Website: macys
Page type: cross-sells
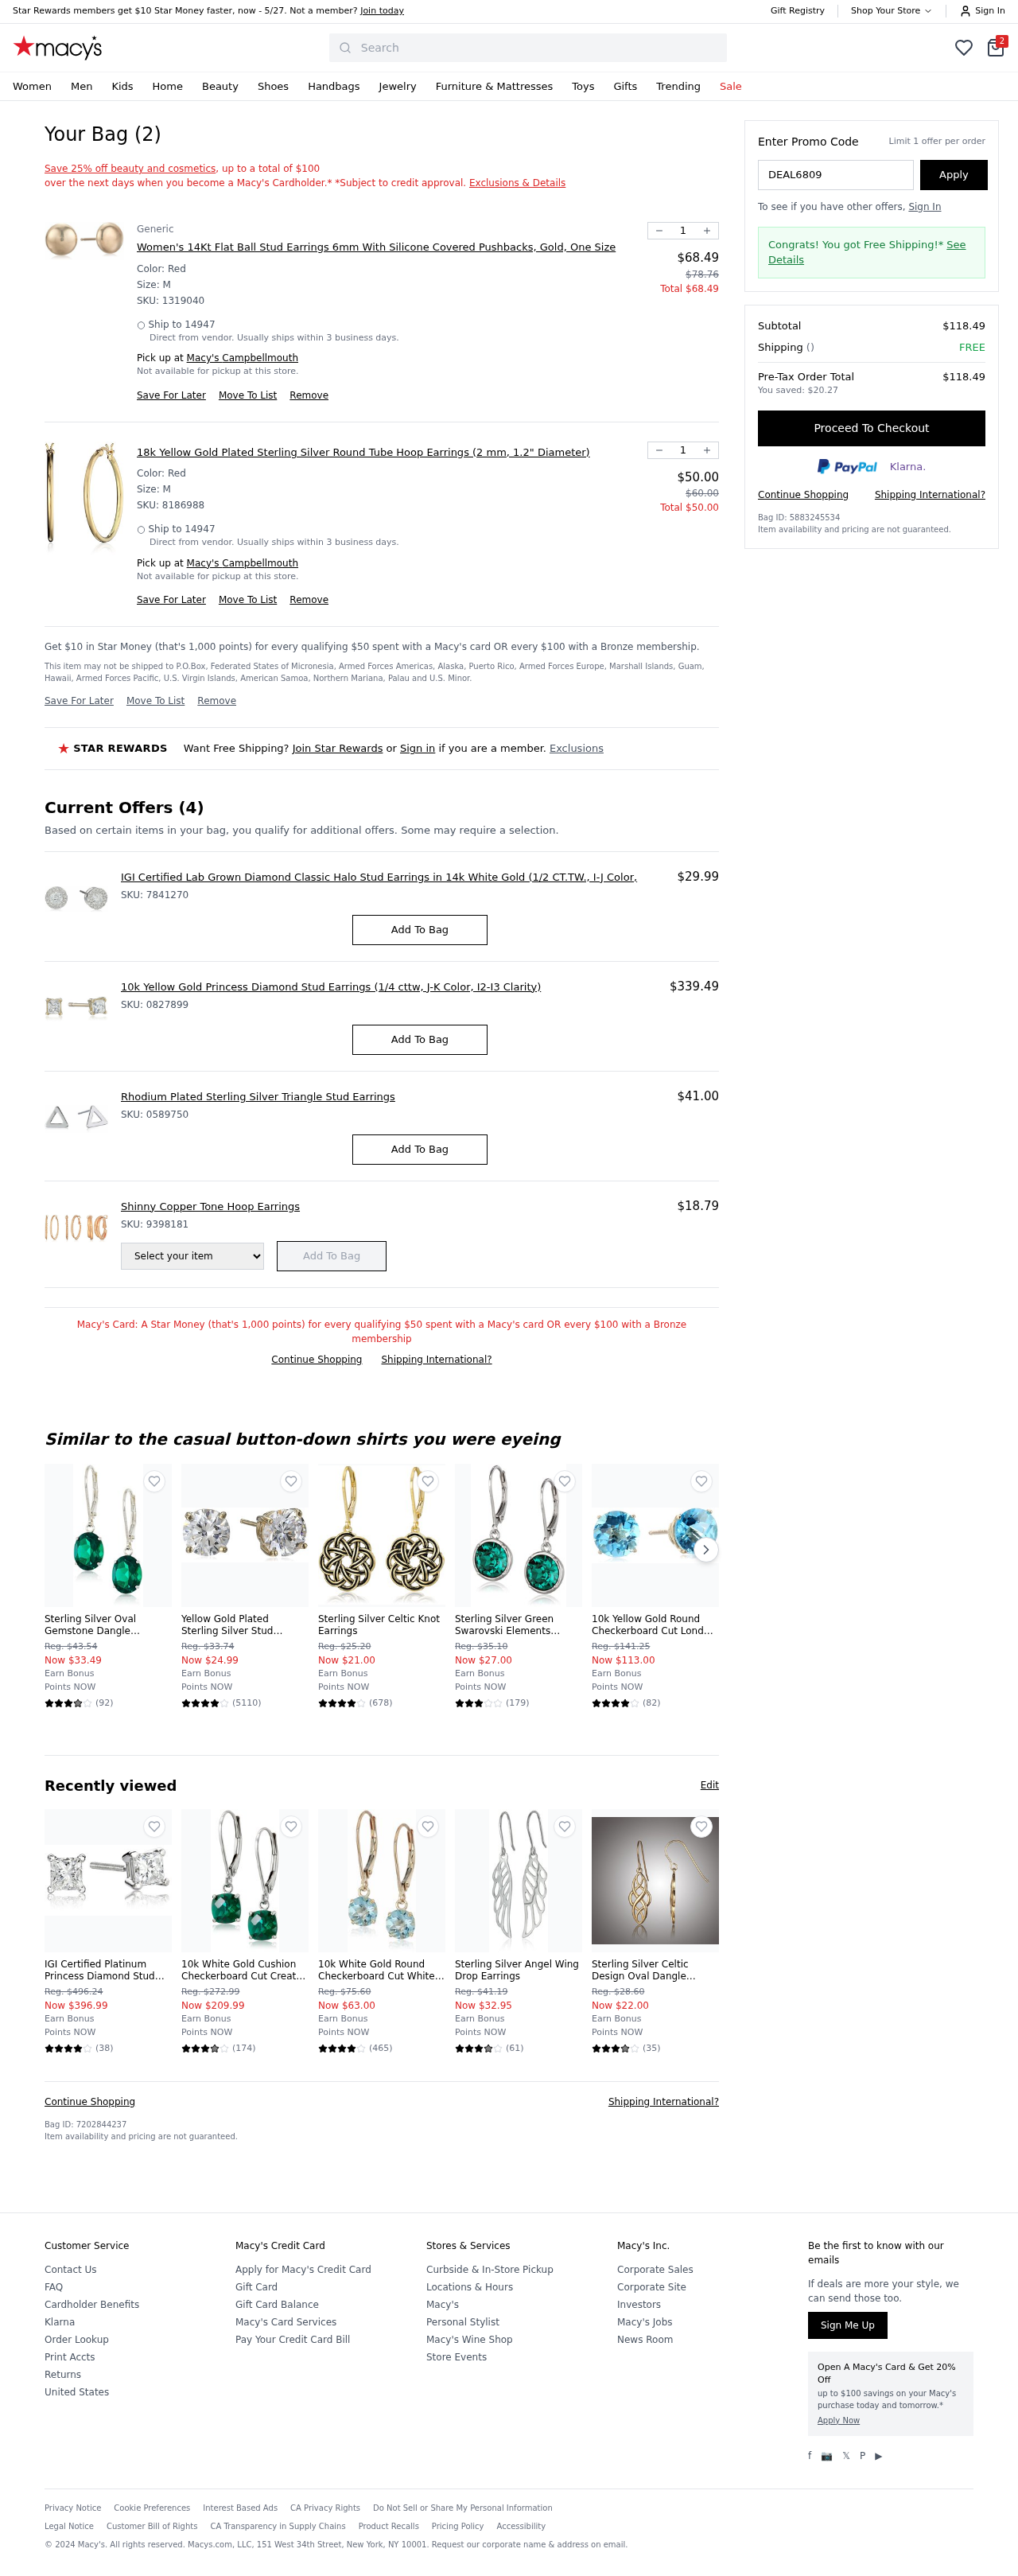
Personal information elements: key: PII_CITY
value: Campbellmouth
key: PII_POSTCODE
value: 14947
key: PII_PROMO_CODE
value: DEAL6809
Product elements: key: PRODUCT10_NAME
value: IGI Certified Platinum Princess Diamond Stud Earrings (1/4 - 2 cttw, G-H Color, VS2 Clarity)
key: PRODUCT10_NUM_RATINGS
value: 38
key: PRODUCT10_PRICE
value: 396.99
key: PRODUCT10_RATING
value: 4.4
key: PRODUCT11_NAME
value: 10k White Gold Cushion Checkerboard Cut Created Emerald Leverback Earrings (6mm)
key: PRODUCT11_NUM_RATINGS
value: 174
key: PRODUCT11_PRICE
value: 209.99
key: PRODUCT11_RATING
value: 3.5
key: PRODUCT12_NAME
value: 10k White Gold Round Checkerboard Cut White Topaz Leverback Earrings (6mm)
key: PRODUCT12_NUM_RATINGS
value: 465
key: PRODUCT12_PRICE
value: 63
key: PRODUCT12_RATING
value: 4.4
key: PRODUCT13_NAME
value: Sterling Silver Angel Wing Drop Earrings
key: PRODUCT13_NUM_RATINGS
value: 61
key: PRODUCT13_PRICE
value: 32.95
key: PRODUCT13_RATING
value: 3.6
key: PRODUCT14_NAME
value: Sterling Silver Celtic Design Oval Dangle Earrings
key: PRODUCT14_NUM_RATINGS
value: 35
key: PRODUCT14_PRICE
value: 22
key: PRODUCT14_RATING
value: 3.7
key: PRODUCT15_NAME
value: IGI Certified Lab Grown Diamond Classic Halo Stud Earrings in 14k White Gold (1/2 CT.TW., I-J Color,
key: PRODUCT15_PRICE
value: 29.99
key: PRODUCT16_NAME
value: Rhodium Plated Sterling Silver Triangle Stud Earrings
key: PRODUCT16_PRICE
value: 41
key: PRODUCT1_BRAND
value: Generic
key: PRODUCT1_NAME
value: Women's 14Kt Flat Ball Stud Earrings 6mm With Silicone Covered Pushbacks, Gold, One Size
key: PRODUCT1_PRICE
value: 68.49
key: PRODUCT1_QUANTITY
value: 1
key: PRODUCT2_NAME
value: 18k Yellow Gold Plated Sterling Silver Round Tube Hoop Earrings (2 mm, 1.2" Diameter)
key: PRODUCT2_PRICE
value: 50
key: PRODUCT2_QUANTITY
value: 1
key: PRODUCT3_NAME
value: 10k Yellow Gold Princess Diamond Stud Earrings (1/4 cttw, J-K Color, I2-I3 Clarity)
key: PRODUCT3_PRICE
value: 339.49
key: PRODUCT4_NAME
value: Shinny Copper Tone Hoop Earrings
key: PRODUCT4_PRICE
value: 18.79
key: PRODUCT5_NAME
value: Sterling Silver Oval Gemstone Dangle Earrings
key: PRODUCT5_NUM_RATINGS
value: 92
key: PRODUCT5_PRICE
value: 33.49
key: PRODUCT5_RATING
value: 3.6
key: PRODUCT6_NAME
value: Yellow Gold Plated Sterling Silver Stud Earrings set with Round Cut Swarovski Zirconia (4 cttw)
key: PRODUCT6_NUM_RATINGS
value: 5110
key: PRODUCT6_PRICE
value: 24.99
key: PRODUCT6_RATING
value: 4.3
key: PRODUCT7_NAME
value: Sterling Silver Celtic Knot Earrings
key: PRODUCT7_NUM_RATINGS
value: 678
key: PRODUCT7_PRICE
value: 21
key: PRODUCT7_RATING
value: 4
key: PRODUCT8_NAME
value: Sterling Silver Green Swarovski Elements Crystal Round Lever Back Drop Earrings
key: PRODUCT8_NUM_RATINGS
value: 179
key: PRODUCT8_PRICE
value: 27
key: PRODUCT8_RATING
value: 3.2
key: PRODUCT9_NAME
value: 10k Yellow Gold Round Checkerboard Cut London Blue Topaz Stud Earrings (6mm)
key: PRODUCT9_NUM_RATINGS
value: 82
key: PRODUCT9_PRICE
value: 113
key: PRODUCT9_RATING
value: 4.1
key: PRODUCT1_SKU
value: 1319040
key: PRODUCT1_ORIGINAL_PRICE
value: $78.76
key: PRODUCT1_TOTAL
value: $68.49
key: PRODUCT2_SKU
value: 8186988
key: PRODUCT2_ORIGINAL_PRICE
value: $60.00
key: PRODUCT2_TOTAL
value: $50.00
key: PRODUCT15_SKU
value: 7841270
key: PRODUCT3_SKU
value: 0827899
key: PRODUCT16_SKU
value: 0589750
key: PRODUCT4_SKU
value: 9398181
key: PRODUCT5_ORIGINAL_PRICE
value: Reg. $43.54
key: PRODUCT6_ORIGINAL_PRICE
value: Reg. $33.74
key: PRODUCT7_ORIGINAL_PRICE
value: Reg. $25.20
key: PRODUCT8_ORIGINAL_PRICE
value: Reg. $35.10
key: PRODUCT9_ORIGINAL_PRICE
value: Reg. $141.25
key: PRODUCT10_ORIGINAL_PRICE
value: Reg. $496.24
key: PRODUCT11_ORIGINAL_PRICE
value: Reg. $272.99
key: PRODUCT12_ORIGINAL_PRICE
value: Reg. $75.60
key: PRODUCT13_ORIGINAL_PRICE
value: Reg. $41.19
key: PRODUCT14_ORIGINAL_PRICE
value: Reg. $28.60
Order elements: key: ORDER_NUM_ITEMS
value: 2
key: ORDER_SUBTOTAL
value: $118.49
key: ORDER_TOTAL
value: $118.49
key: ORDER_SAVINGS
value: $20.27
Search elements: key: HEADER_SEARCH
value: Search